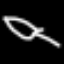
Label: leaf